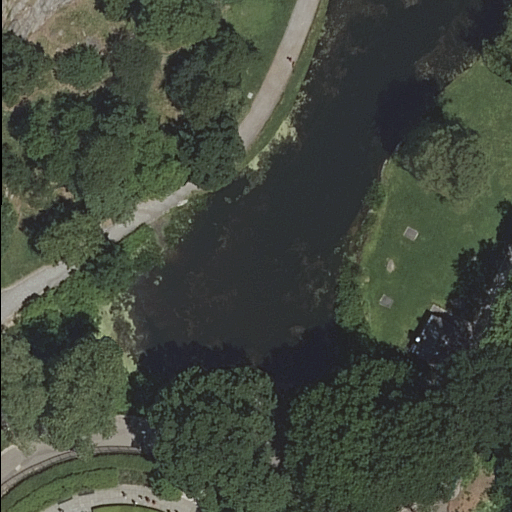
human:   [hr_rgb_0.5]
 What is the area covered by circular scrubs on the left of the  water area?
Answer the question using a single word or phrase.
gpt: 0m2

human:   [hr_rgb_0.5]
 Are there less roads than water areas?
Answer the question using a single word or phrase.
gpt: no

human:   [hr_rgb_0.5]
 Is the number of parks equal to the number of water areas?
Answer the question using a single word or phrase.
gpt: yes

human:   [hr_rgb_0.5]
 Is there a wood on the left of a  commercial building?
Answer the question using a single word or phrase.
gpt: no

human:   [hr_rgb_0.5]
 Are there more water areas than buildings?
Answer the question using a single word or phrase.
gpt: yes

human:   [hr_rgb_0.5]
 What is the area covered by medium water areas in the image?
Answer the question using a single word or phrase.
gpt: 0m2

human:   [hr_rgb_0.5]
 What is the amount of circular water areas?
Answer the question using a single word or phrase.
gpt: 0

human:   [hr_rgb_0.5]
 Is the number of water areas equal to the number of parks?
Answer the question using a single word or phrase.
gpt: yes

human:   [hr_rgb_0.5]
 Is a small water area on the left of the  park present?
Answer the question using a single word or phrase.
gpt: no

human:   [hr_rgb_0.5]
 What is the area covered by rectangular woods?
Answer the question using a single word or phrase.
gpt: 10m2

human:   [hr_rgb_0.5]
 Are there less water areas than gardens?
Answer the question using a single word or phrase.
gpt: no

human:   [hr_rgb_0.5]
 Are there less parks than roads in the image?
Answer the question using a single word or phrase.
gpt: yes

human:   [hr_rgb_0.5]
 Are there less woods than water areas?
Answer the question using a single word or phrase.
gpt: no

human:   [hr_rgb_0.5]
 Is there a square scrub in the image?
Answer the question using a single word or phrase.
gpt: no

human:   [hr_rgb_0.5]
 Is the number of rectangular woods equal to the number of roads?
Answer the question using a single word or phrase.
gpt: no

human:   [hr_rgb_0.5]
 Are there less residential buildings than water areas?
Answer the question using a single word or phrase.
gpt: yes

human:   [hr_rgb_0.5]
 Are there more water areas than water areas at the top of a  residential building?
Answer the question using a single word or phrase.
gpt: yes

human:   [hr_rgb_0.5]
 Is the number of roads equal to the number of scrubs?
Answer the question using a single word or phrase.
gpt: no

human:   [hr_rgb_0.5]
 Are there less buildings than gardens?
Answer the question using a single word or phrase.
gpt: yes

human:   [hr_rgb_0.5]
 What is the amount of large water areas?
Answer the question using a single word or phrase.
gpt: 1

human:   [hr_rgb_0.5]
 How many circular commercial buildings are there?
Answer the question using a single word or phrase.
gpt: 0

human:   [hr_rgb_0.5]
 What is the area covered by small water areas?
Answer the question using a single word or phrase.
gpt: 0m2

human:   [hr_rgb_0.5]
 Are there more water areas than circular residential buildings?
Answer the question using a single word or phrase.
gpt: yes

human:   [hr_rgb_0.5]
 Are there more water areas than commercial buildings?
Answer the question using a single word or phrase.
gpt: yes

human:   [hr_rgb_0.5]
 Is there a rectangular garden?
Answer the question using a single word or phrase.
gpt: yes

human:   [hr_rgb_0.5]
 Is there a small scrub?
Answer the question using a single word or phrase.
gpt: yes

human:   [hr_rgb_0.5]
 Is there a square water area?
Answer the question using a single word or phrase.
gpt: no

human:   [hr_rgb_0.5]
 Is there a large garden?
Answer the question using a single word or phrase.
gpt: yes

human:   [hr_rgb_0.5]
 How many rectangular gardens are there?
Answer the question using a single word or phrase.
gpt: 1

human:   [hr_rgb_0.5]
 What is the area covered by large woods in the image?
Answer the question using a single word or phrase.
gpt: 0m2

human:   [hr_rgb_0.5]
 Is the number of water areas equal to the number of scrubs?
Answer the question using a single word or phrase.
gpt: no

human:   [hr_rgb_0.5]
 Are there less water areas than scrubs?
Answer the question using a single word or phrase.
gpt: yes

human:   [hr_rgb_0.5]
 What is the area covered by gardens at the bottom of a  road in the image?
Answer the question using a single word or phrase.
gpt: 6333m2

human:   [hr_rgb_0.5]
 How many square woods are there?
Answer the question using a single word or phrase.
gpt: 0

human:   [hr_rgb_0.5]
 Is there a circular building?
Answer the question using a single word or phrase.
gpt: no

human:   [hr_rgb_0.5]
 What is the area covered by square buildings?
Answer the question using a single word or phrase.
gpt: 0m2